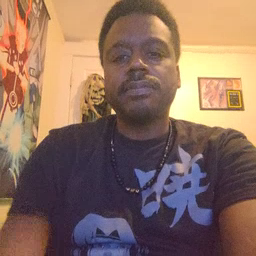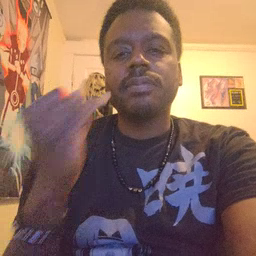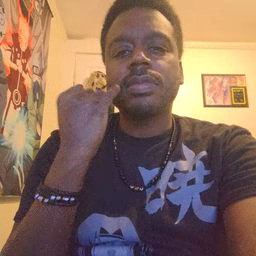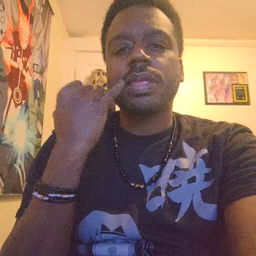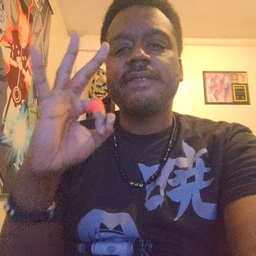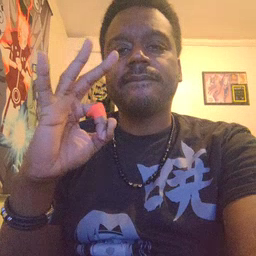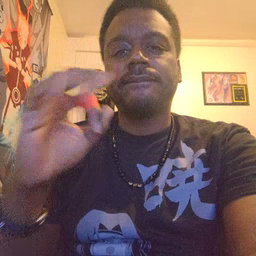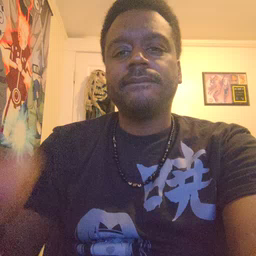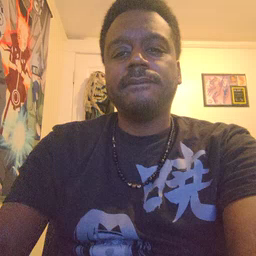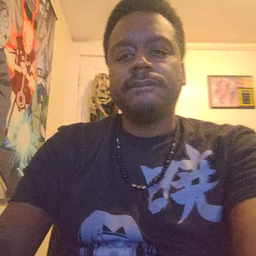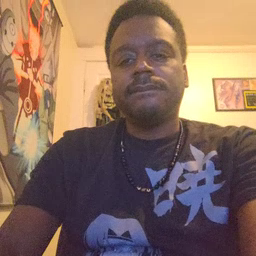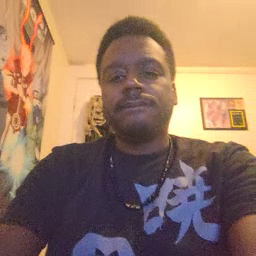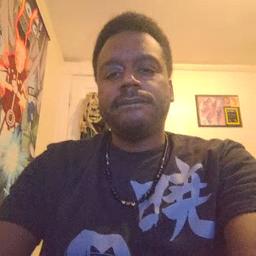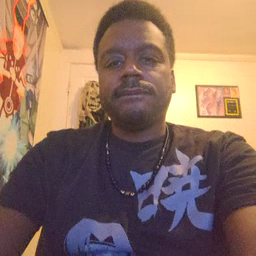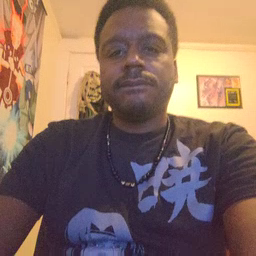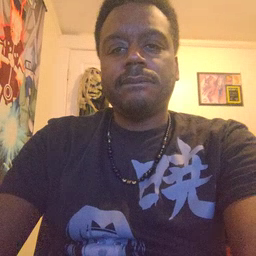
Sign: if